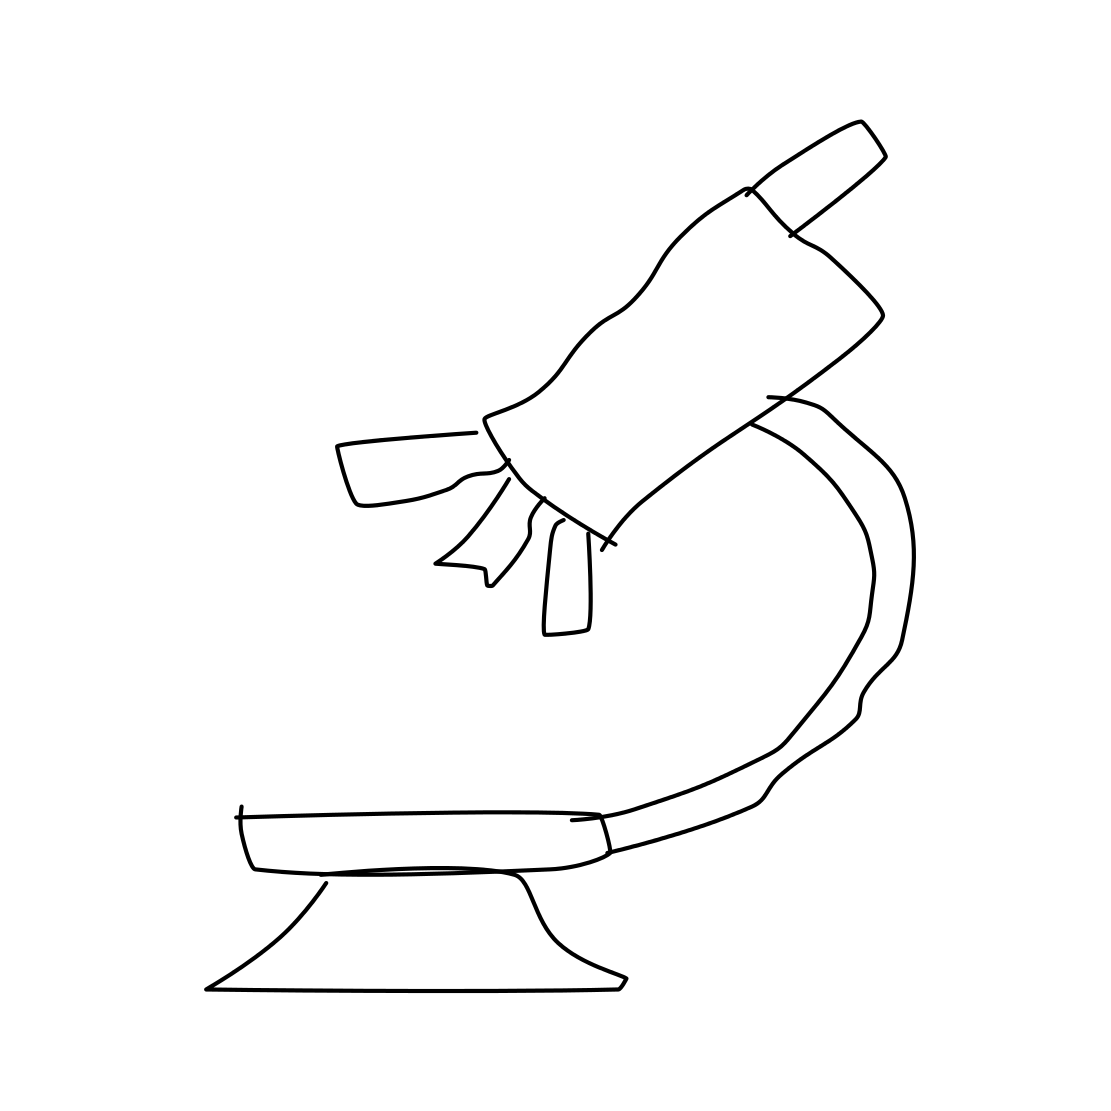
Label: microscope